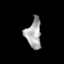
Tissue: lung
Cell type: Epithelial cells
Senescence score: 0.0697
Nuclear area (px): 448
Mean DAPI intensity: 166.143